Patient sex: M
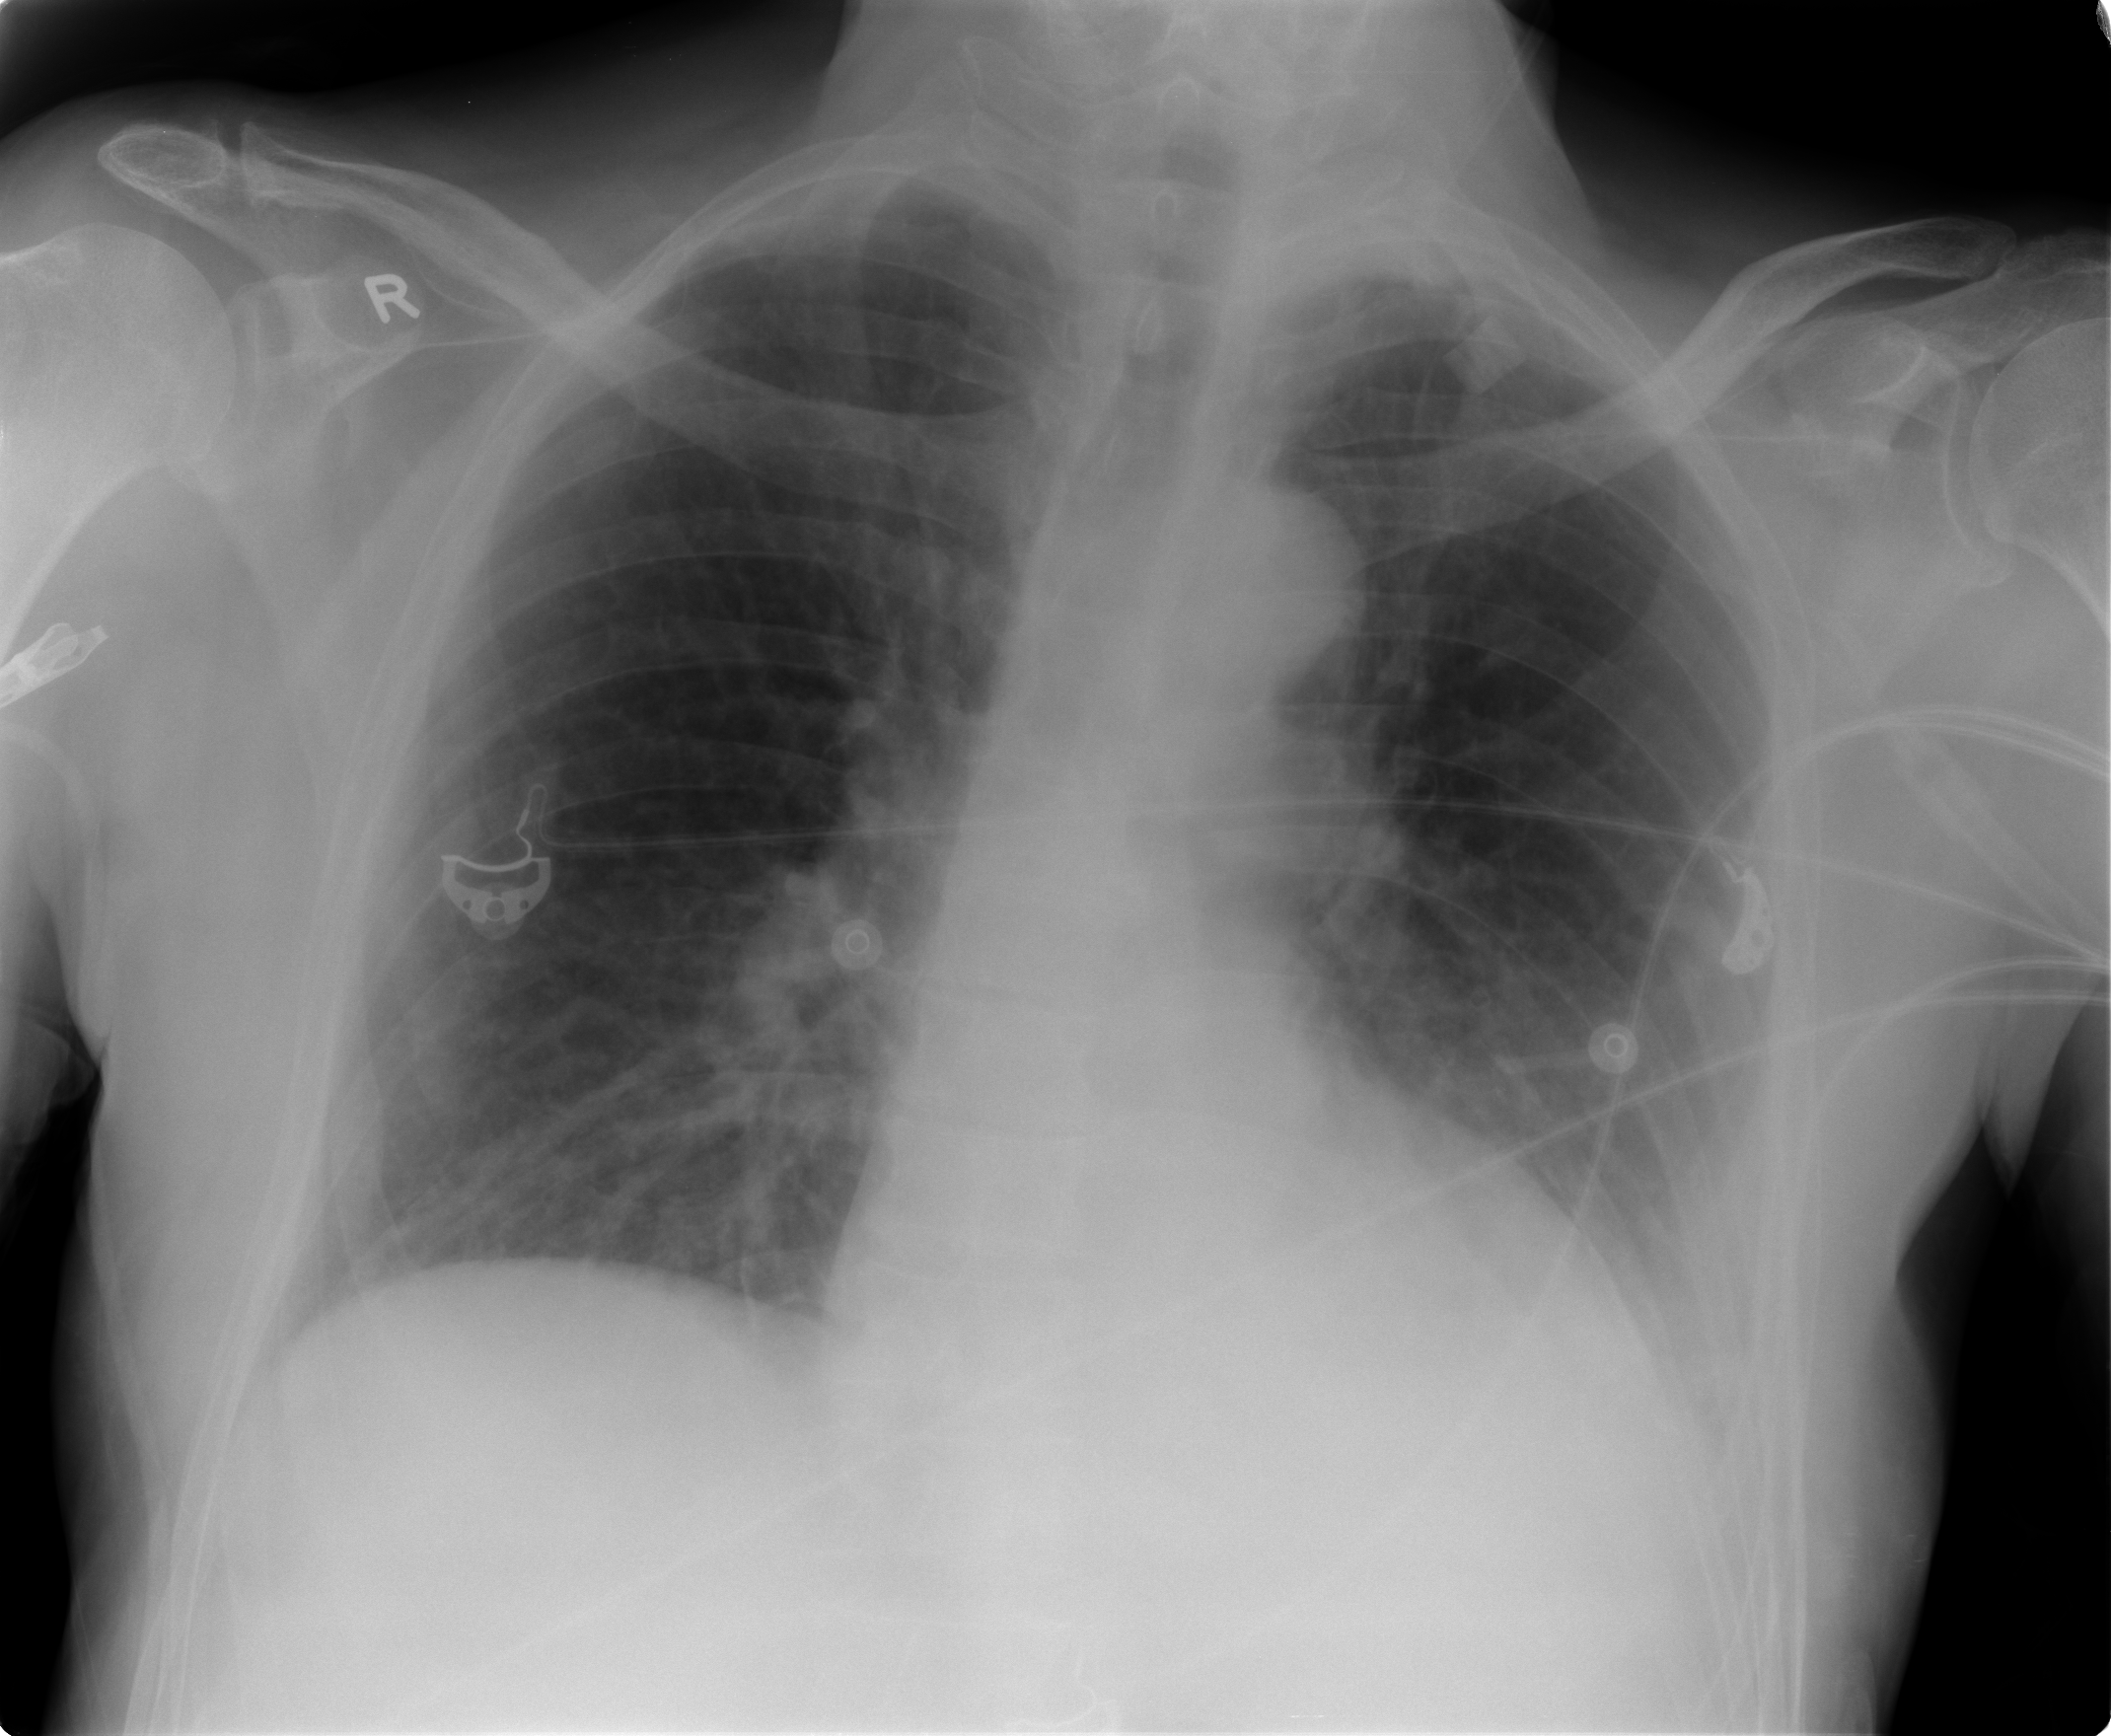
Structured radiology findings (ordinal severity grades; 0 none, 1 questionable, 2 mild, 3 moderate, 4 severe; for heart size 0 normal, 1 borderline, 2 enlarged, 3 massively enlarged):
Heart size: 2
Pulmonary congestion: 1
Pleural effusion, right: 0
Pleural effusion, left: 2
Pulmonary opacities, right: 0
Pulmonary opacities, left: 0
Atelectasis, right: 0
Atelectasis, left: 0